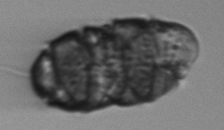
Label: Margalefidinium